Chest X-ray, PA view. Patient: 58 years old, sex F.
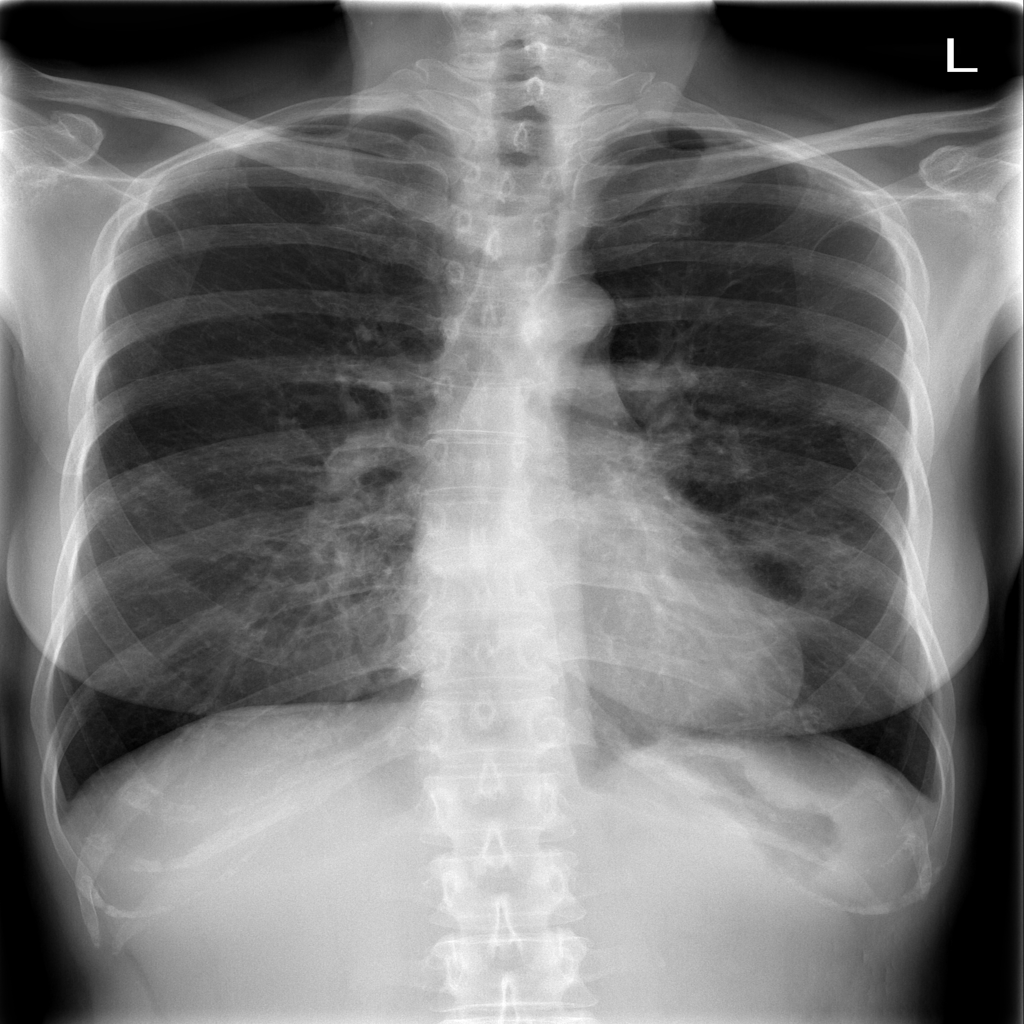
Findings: Infiltration, Nodule